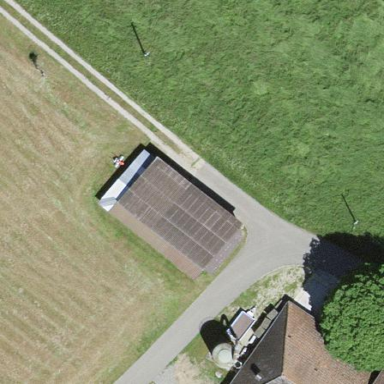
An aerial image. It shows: Shed.